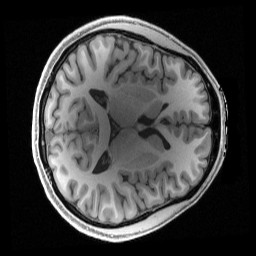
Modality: T1w
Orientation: axial
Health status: healthy
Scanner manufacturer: siemens
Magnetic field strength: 3 T
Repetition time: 2.4 s
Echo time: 0.00222 s